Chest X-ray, AP view. Patient: 74 years old, sex F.
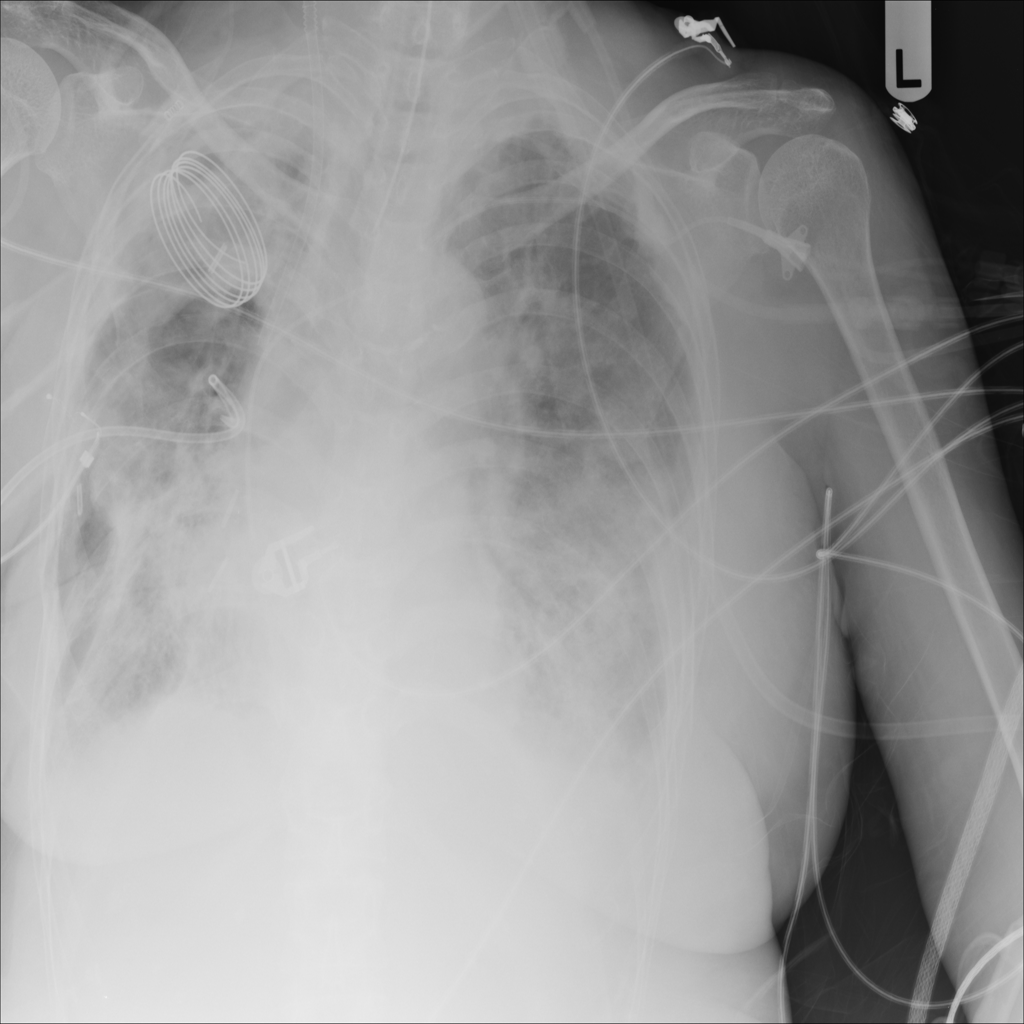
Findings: Consolidation